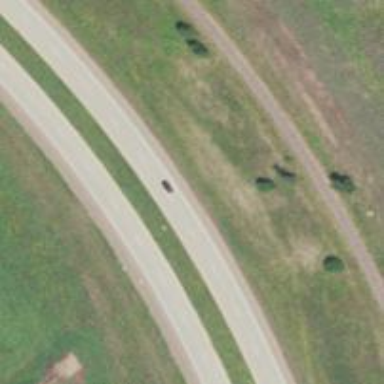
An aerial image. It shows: This image shows trunk highway that functions as expressway.